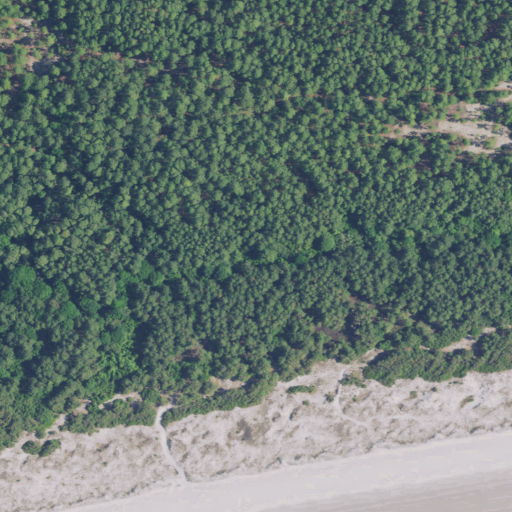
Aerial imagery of island in South Carolina named Waties Island containing evergreen forest, barren land, woody wetlands, grassland, herbaceous wetlands, and open water